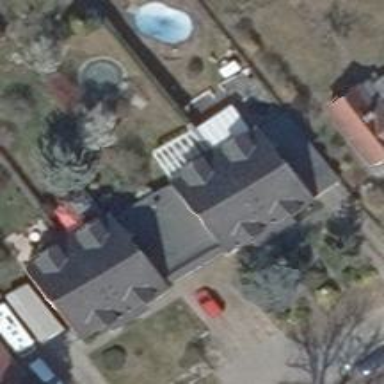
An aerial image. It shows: Semi-detached house with gabled roof.